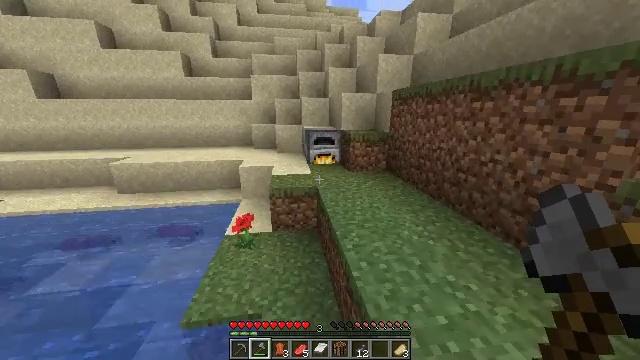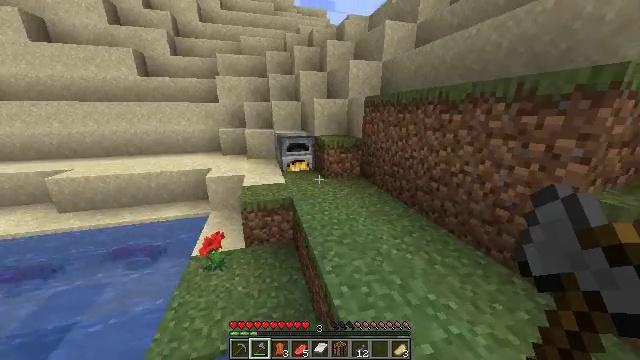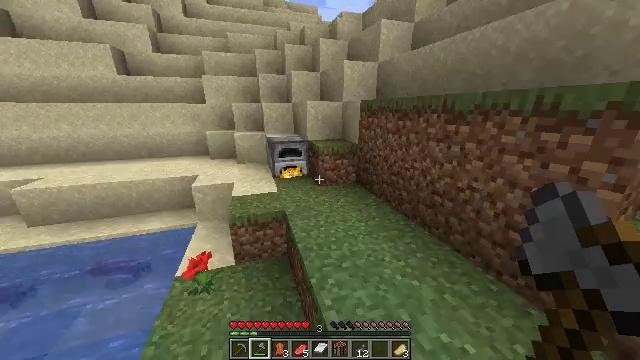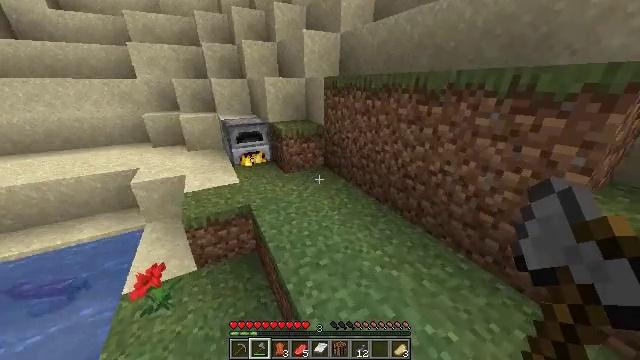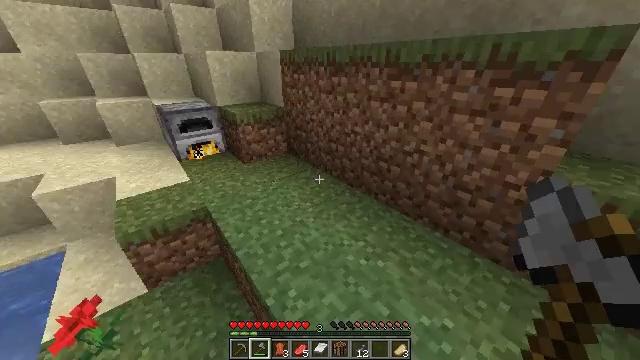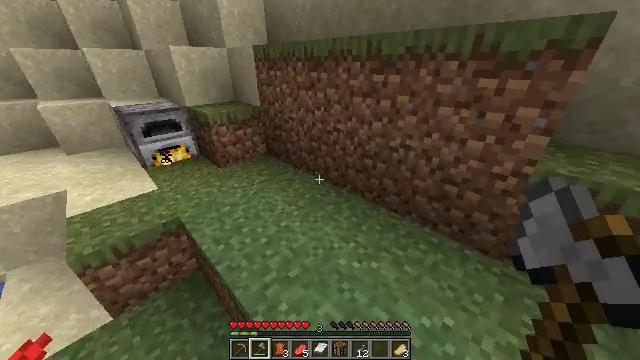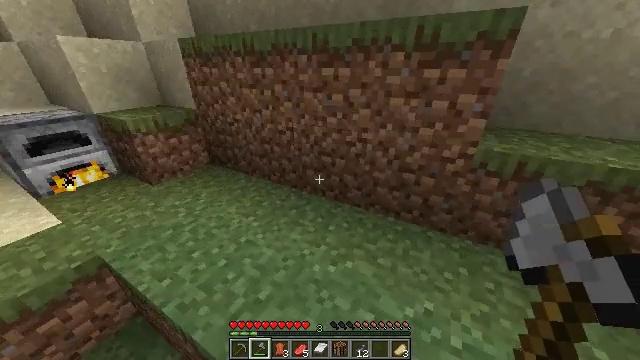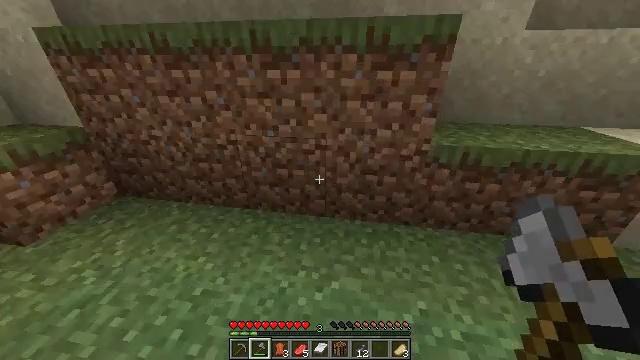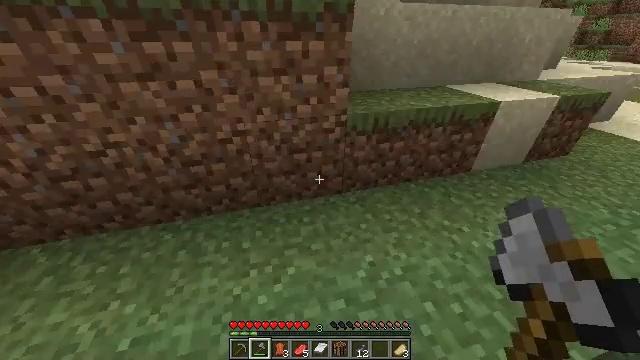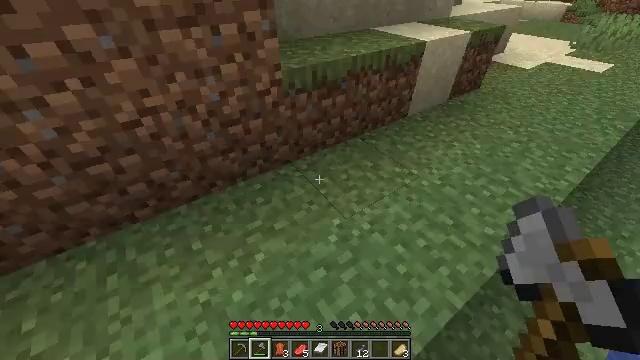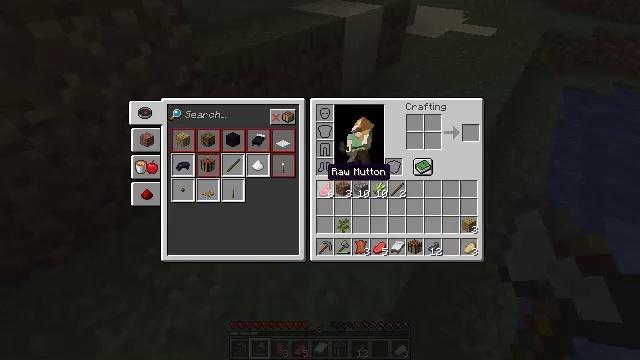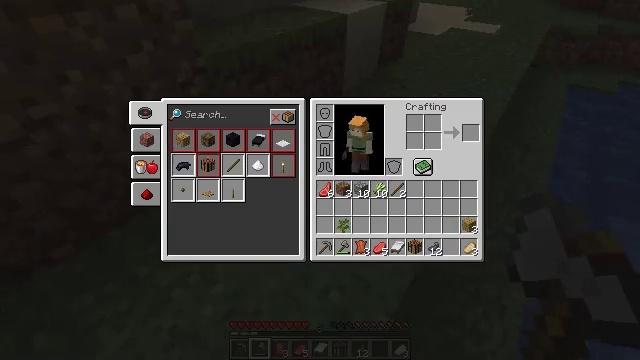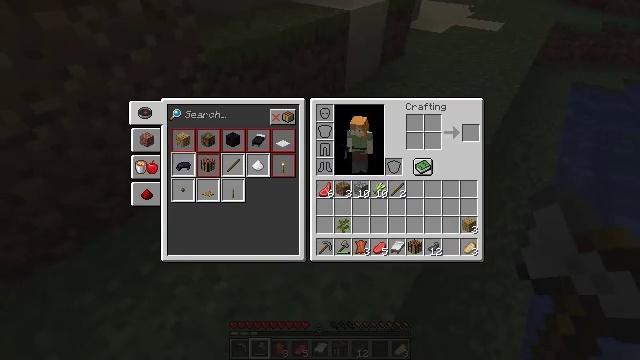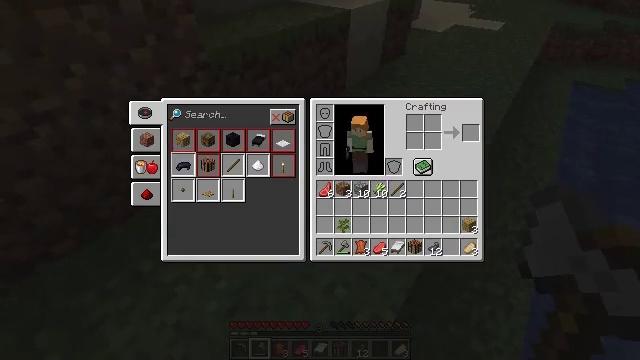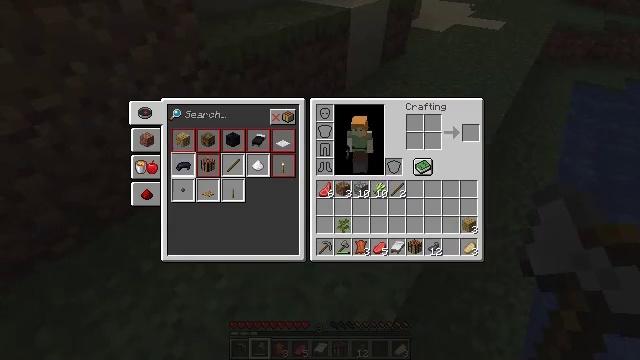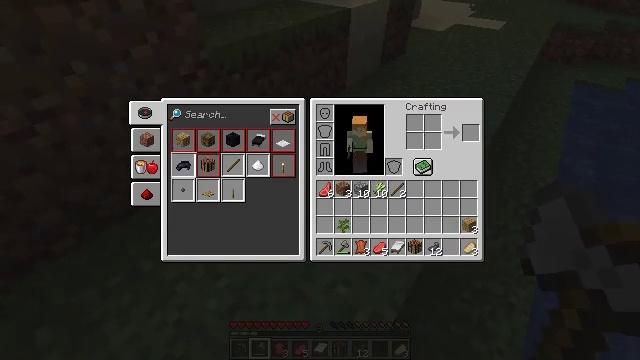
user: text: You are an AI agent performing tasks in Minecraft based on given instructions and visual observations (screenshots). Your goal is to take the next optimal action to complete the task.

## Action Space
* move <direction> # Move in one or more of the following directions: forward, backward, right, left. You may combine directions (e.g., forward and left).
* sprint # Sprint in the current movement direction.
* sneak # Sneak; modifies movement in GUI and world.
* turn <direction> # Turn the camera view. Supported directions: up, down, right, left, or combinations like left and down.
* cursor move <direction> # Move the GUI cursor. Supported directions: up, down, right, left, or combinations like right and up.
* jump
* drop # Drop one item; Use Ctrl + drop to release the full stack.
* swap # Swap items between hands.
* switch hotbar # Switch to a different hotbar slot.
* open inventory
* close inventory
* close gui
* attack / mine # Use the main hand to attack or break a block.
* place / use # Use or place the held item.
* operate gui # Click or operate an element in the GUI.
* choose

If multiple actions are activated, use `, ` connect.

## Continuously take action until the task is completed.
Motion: motion action
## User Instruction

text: Create black dye from resources.
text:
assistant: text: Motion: move forward, turn right, jump
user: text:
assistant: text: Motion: move forward, turn right
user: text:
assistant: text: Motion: move forward, turn right and down
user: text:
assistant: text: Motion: move forward, turn right and down
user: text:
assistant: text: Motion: move forward, turn right
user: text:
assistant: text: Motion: move forward, turn right
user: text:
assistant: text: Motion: turn right
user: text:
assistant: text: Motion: turn right and down
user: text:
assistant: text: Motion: turn right and down
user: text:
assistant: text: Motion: turn right and down, open inventory
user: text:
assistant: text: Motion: cursor move right, open inventory
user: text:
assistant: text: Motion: cursor move right, open inventory
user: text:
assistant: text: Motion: open inventory
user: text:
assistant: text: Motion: cursor move right
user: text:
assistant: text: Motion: cursor move right and down
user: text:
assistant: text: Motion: cursor move right
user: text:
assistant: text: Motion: no_op
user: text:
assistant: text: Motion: no_op
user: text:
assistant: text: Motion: no_op
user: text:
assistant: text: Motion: no_op
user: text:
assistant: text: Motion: no_op
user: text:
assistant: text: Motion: cursor move right and down
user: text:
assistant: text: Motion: cursor move down
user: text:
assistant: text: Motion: cursor move left and down
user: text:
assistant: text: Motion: cursor move left and down
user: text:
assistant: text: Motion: no_op
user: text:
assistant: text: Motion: no_op
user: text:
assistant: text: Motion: no_op
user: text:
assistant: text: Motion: no_op
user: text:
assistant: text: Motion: operate gui